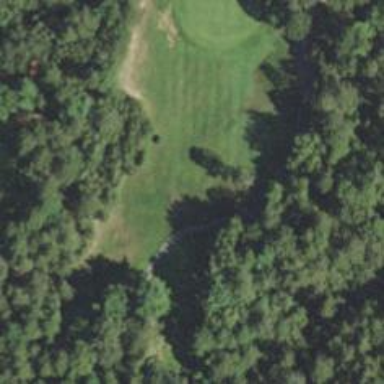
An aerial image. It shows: Service road used as golf cart path.